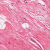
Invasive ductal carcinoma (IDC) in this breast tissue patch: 0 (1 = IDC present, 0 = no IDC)